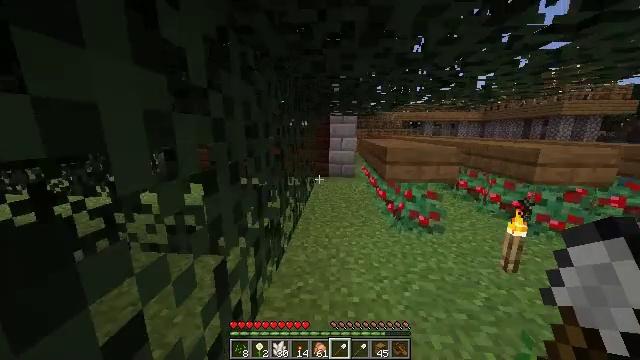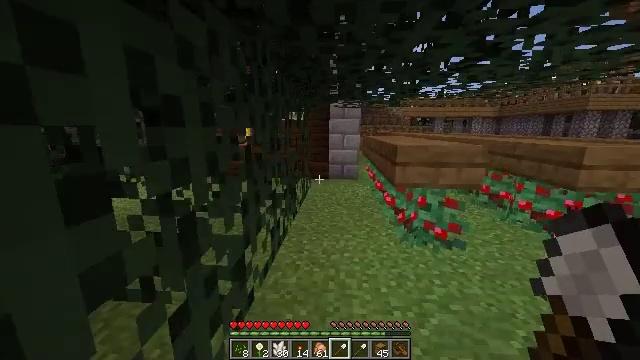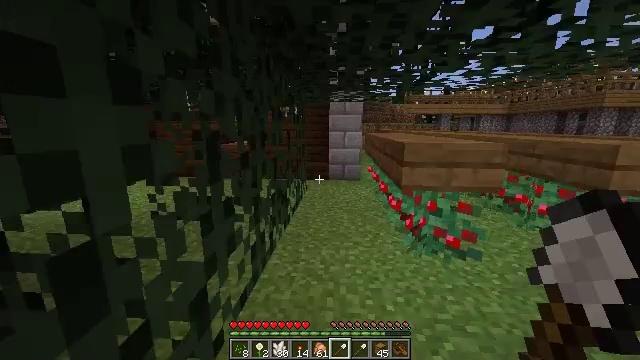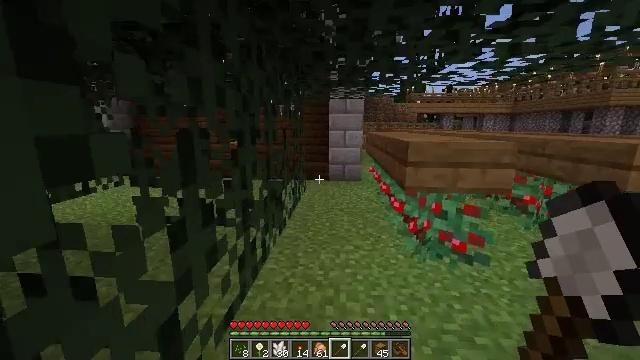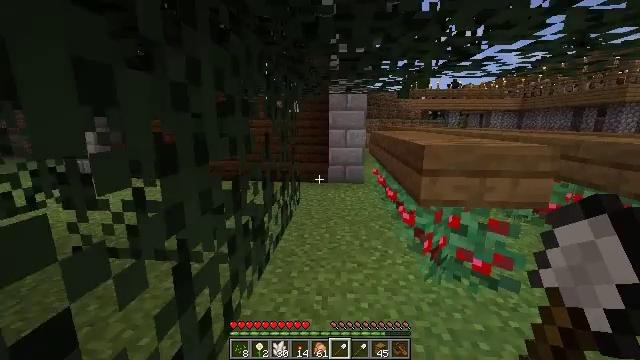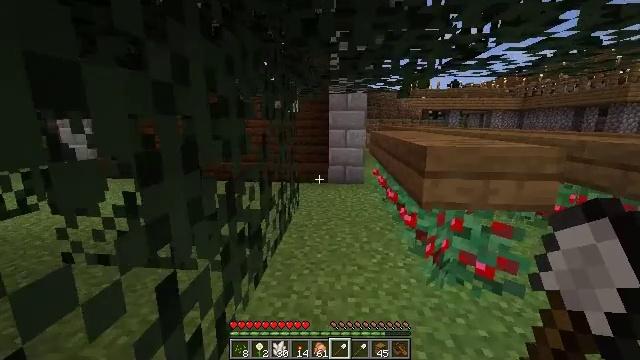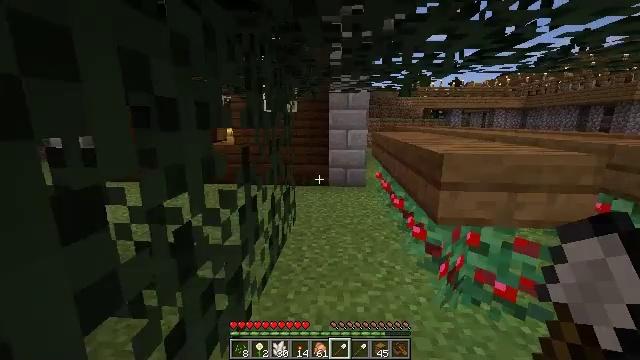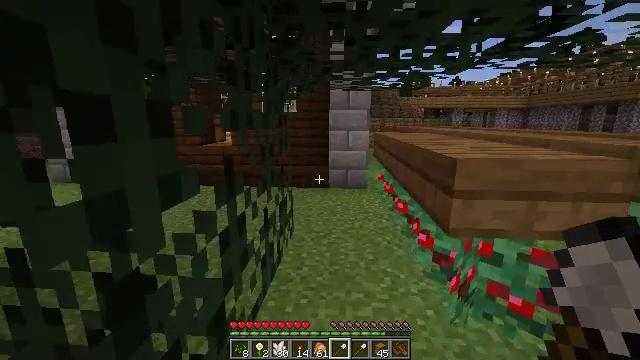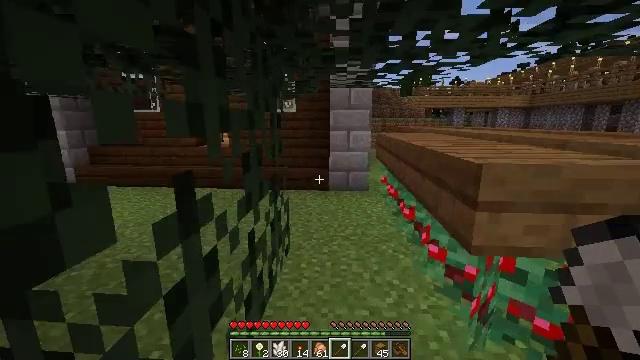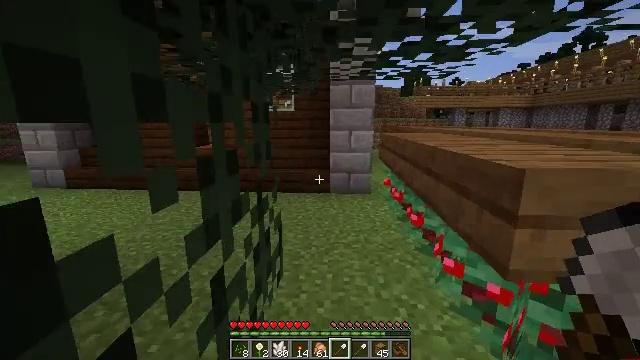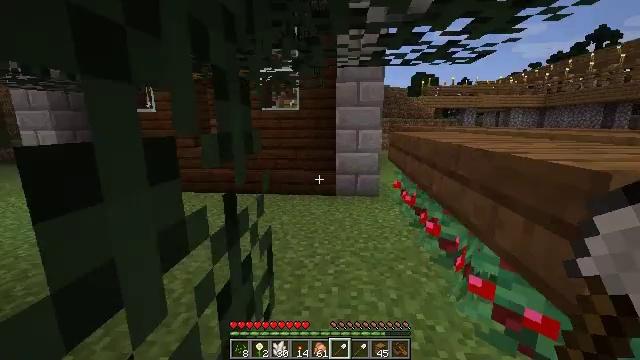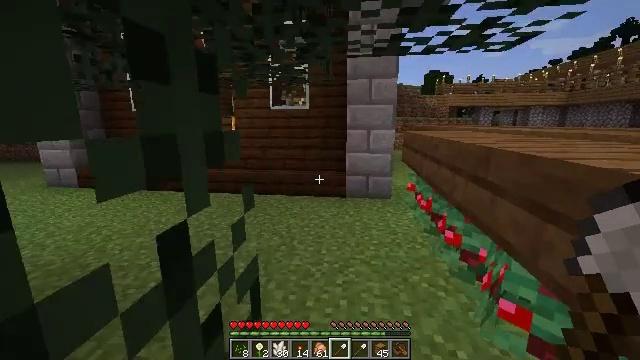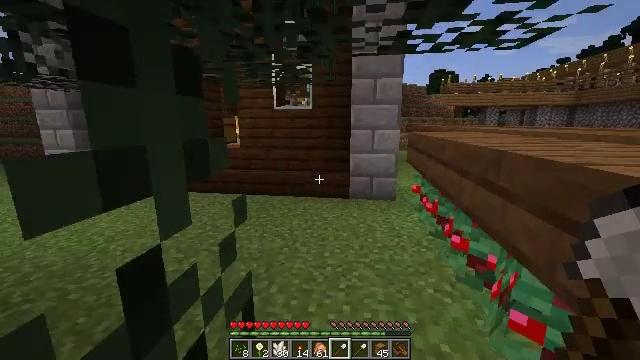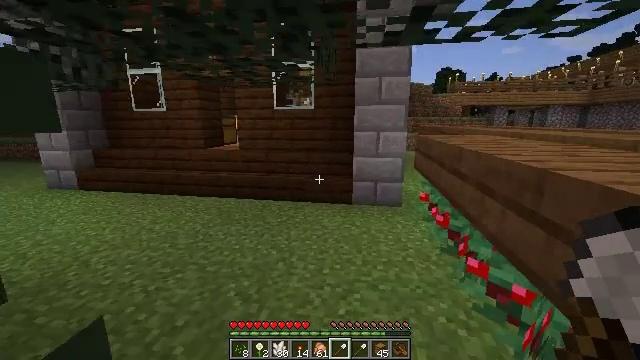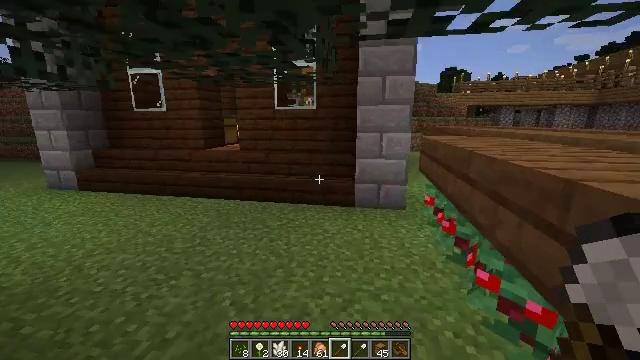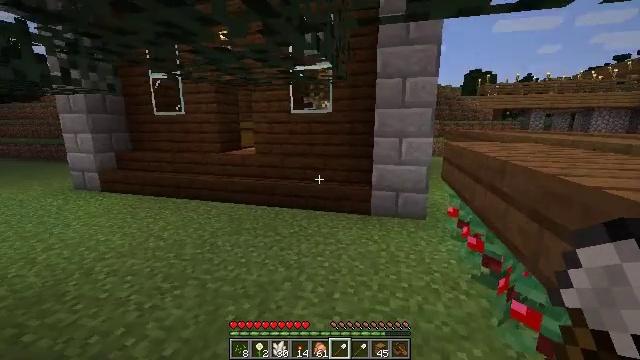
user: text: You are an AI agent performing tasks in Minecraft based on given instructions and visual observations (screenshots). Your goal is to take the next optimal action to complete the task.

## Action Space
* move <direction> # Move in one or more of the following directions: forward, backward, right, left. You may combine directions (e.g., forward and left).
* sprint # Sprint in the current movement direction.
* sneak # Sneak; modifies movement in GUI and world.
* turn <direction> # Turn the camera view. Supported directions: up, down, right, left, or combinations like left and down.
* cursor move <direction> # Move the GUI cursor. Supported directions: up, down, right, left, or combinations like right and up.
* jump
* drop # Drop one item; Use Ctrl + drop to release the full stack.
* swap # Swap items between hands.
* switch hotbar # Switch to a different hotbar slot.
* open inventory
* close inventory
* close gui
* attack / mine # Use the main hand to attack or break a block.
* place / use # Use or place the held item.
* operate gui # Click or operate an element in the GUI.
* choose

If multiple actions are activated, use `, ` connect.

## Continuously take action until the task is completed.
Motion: motion action
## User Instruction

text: Take down the purple bed.
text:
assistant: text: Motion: move forward, sprint
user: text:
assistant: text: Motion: move forward, sprint
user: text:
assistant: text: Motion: move forward, sprint
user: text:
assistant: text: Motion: move forward
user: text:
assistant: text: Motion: move forward
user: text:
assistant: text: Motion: move forward, sprint
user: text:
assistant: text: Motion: move forward, sprint
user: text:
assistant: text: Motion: move forward, sprint
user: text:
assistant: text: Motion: move forward, sprint
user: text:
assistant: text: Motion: move forward, turn left
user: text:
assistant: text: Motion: move forward, turn left
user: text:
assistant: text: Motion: move forward, sprint
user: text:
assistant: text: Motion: move forward, sprint, turn left
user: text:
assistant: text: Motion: move forward, sprint
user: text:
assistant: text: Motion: move forward, sprint, turn left
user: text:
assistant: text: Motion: move forward, turn left
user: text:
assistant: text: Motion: move forward, turn left
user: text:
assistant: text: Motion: move forward, turn left
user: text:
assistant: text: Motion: move forward, turn left
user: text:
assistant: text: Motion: move forward, turn left
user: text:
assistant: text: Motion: move forward, turn left
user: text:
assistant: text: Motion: move forward
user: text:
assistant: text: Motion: move forward
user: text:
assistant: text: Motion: move forward, turn right
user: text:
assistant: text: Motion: move forward, turn right
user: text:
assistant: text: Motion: move forward, turn right
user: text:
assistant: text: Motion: move forward and move left, turn right
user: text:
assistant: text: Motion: move forward and move left, turn right and down
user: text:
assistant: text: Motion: move forward and move left, turn right
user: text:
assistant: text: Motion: move forward and move left, turn right